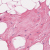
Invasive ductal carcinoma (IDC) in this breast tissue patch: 0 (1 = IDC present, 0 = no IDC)